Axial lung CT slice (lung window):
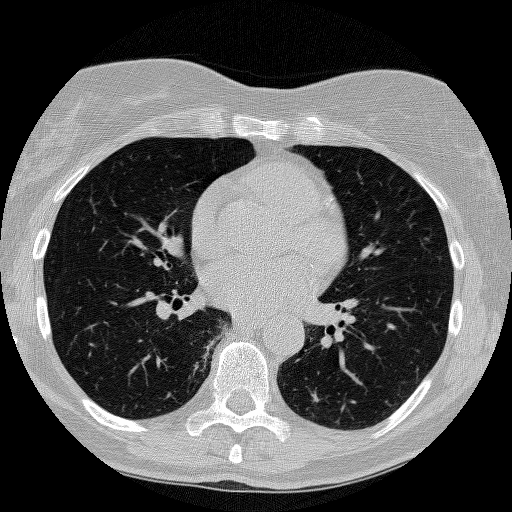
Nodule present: no